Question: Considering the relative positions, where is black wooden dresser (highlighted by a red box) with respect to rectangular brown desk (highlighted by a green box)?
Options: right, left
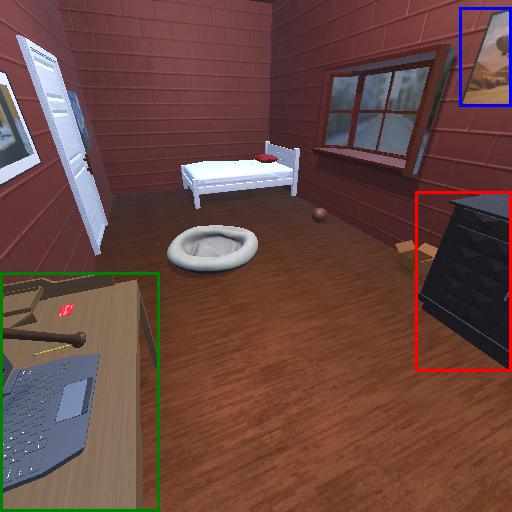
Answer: right